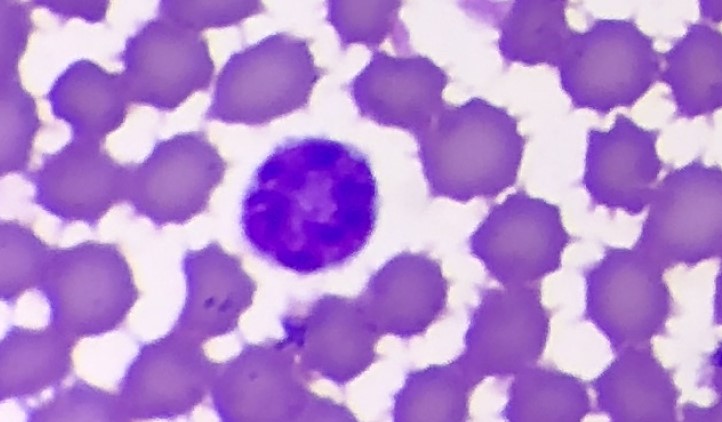
White blood cell type: Lymphocyte